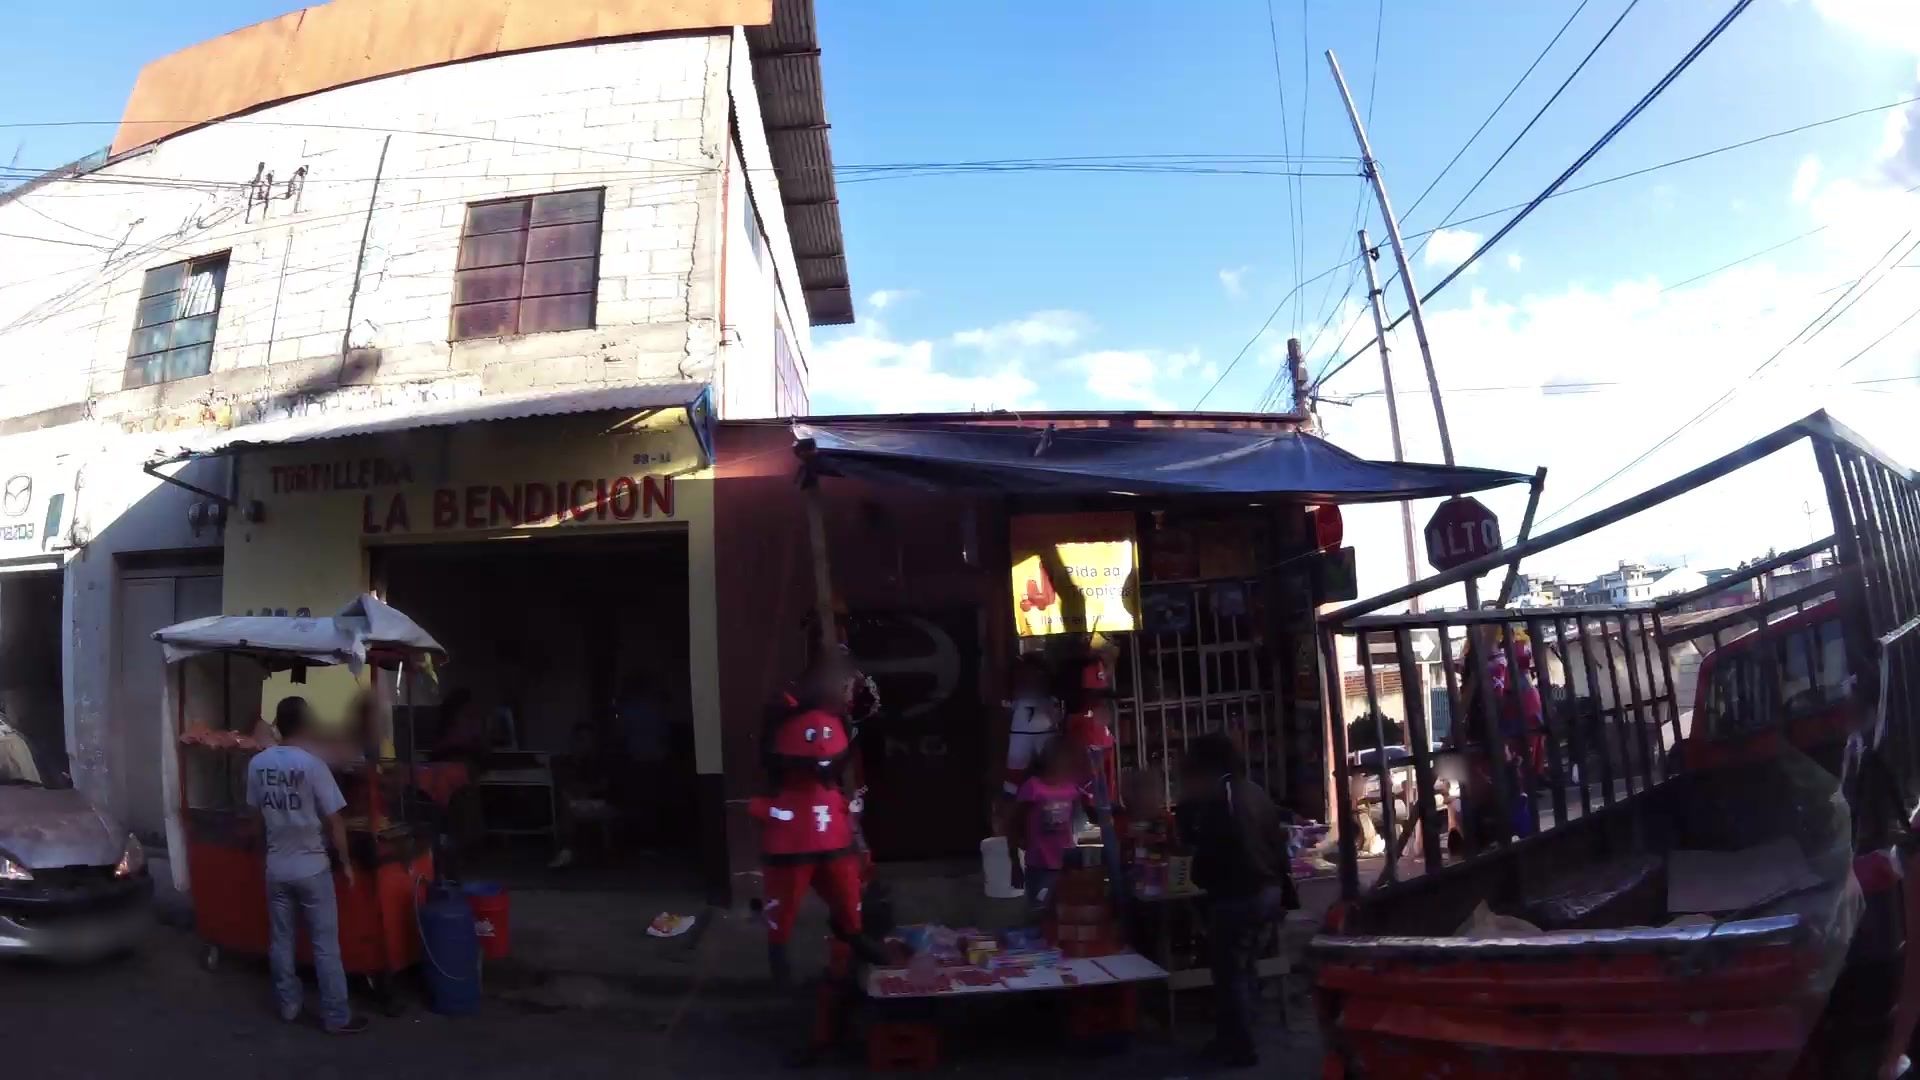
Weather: clear
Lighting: day
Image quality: good
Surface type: driving surface
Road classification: secondary
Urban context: urban centre
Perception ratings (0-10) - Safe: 0.66, Lively: 1.59, Beautiful: 3.83, Boring: 2.02, Depressing: 6.97, Wealthy: 0.89